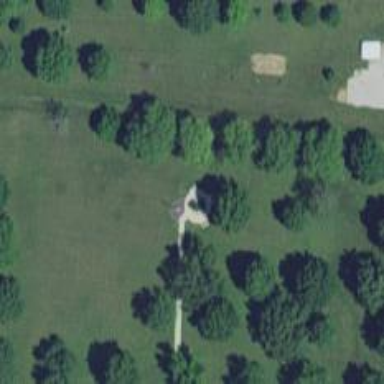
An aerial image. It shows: Memorial site with historic significance.